Question: I have table 'login( id int, meta_skills jsonb)', but the 'jsonb' is not stored in key-value pairs.
The data in the 'jsonb' field look like
'''
{
"Cat1": [
{
"Skill_1": 2,
"Skill_2": 2,
"Skill_3": 2,
"Skill_4": 2,
"Skill_5": 2
}
],
"Cat2": [
{
"Skill_1": 3,
"Skill_2": 2,
"Skill_3": 3
}
],
"Cat3": [
{
"Skill_1": 2,
"Skill_2": 2,
"Skill_3": 2,
"Skill_4": 2
}
]
}
'''
The skills values are random values.
and I want to prepare the data in following format

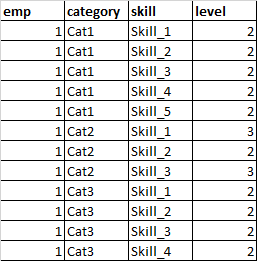
Answer: You have to unnest the levels:
'''
SELECT login.id,
u1.category,
u3.skill,
u3.level
FROM login
CROSS JOIN LATERAL jsonb_each(login.meta_skills) AS u1(category,v)
CROSS JOIN LATERAL jsonb_array_elements(u1.v) AS u2(v)
CROSS JOIN LATERAL jsonb_each(u2.v) AS u3(skill, level);
'''